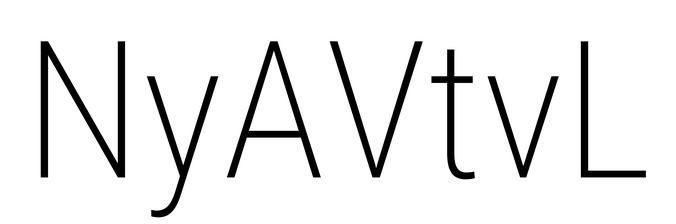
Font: Roboto_Condensed_ExtraLight